Question: I receive the error "The entity type Applicant is not part of the model for the current context" when attempting to Create a new applicant.
I'm adding to an existing project that uses the same database instance, but a different catalog. To do this, I created a separate project in my solution with the data model for the catalog I need to use. I have an app.config file with metadata (csdl, ssdl, msl) that matches the name of my data model and specifies the catalog I need to use. I believe my data model is set up correctly -- when I go to the diagram, right click and select "update model from database", nothing shows as needing to be added, and on the refresh tab, it displays the list of tables from the catalog.
Here is my DbContext:
'''
namespace Employment.Data.External
{
using System;
using System.Data.Entity;
using System.Data.Entity.Infrastructure;
public partial class EmploymentEntities : DbContext
{
public EmploymentEntities()
: base("name=EmploymentEntities")
{
}
protected override void OnModelCreating(DbModelBuilder modelBuilder)
{
throw new UnintentionalCodeFirstException();
}
public DbSet<Applicant> Applicants { get; set; }
public DbSet<ApplicantPosting> ApplicantPostings { get; set; }
public DbSet<Availability> Availabilities { get; set; }
public DbSet<Department> Departments { get; set; }
public DbSet<Education> Educations { get; set; }
public DbSet<Employment> Employments { get; set; }
public DbSet<Location> Locations { get; set; }
public DbSet<Position> Positions { get; set; }
public DbSet<Posting> Postings { get; set; }
public DbSet<Reference> References { get; set; }
}
}
'''
And here is the Create method from my partial class for Applicant:
'''
namespace Employment.Data.External
{
partial class Applicant
{
#region Public Methods
public bool Create()
{
bool isSuccessful = false;
try
{
using (EmploymentEntities entities = new EmploymentEntities())
{
this.ApplicationCreated = DateTime.UtcNow;
entities.Applicants.Add(this);
entities.SaveChanges();
isSuccessful = true;
}
}
catch (System.Data.Entity.Validation.DbEntityValidationException e)
{
foreach (var entityValidationError in e.EntityValidationErrors)
{
foreach (var error in entityValidationError.ValidationErrors)
{
e.Data.Add(error.PropertyName, error.ErrorMessage);
}
}
throw e;
}
return isSuccessful;
}
'''
The error occurs at "entities.Applicants.Add(this);"
And the connection string in my web.config matches the one in my app.config. I don't believe there's confusion between which connection string to use in the web.config, because the code is reaching the project I added with the new DbContext / data model when instantiating EmploymentEntities.
How do I resolve this error?
solution tree diagram, along with where i have the entity references.

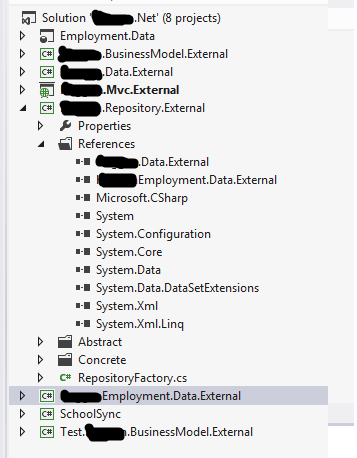
Answer: i don't know what caused the problem, but i fixed it by deleting my edmx file and recreating it (add a new edmx, and the wizard asks whether to create from database or create empty. i selected the option to create from database).
before i re-created it, i tried updating the model from the database, and that caused the data model context file (ExternalEmploymentDataModel.Context.cs) to get blanked out. so, something must have been wrong with my data model. after deleting the data model and re-creating it, the context file had content, and i was then able to successfully use the Create() method.